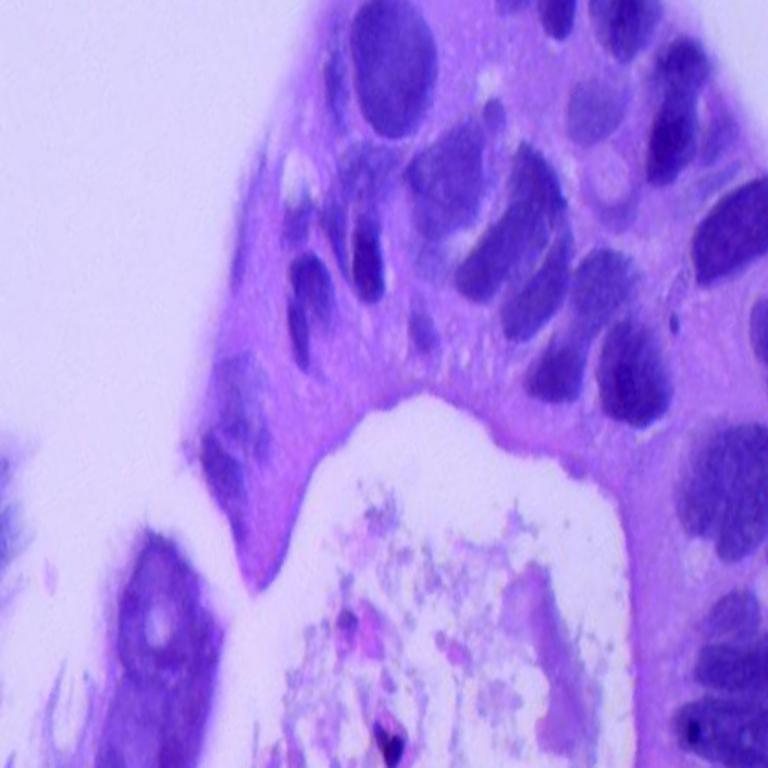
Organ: lung
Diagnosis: adenocarcinomas